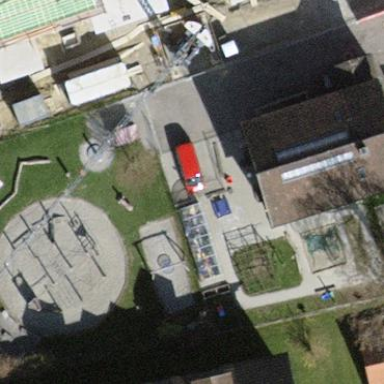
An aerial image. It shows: Playground area for leisure activities on the land.